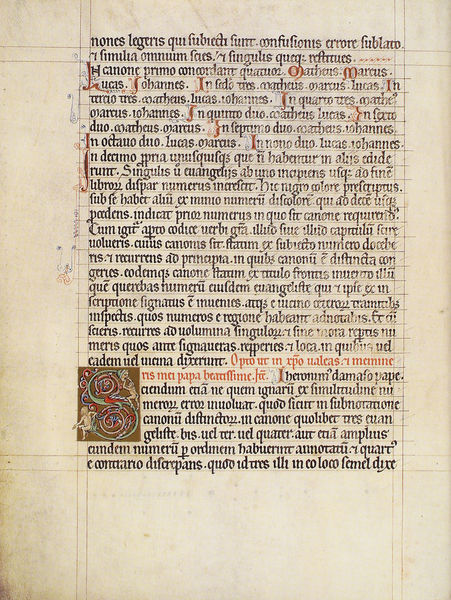
Titel: Das Goslarer Evangeliar
Institution: Goslar, Stadtarchiv
Schlagwörter: grün, rot, johannes, mensch, spiegel, gold, affe, schrift, linien, rand, striche, buch, druck, seite, illustration, text, buchstabe, initiale, buchseite, mittelalter, heilige, zeilen, jünger, lettern, handschrift, latein, buchmalerei, versalie, psalter, lukas, marcus, satz, manuskript, schwarz rot